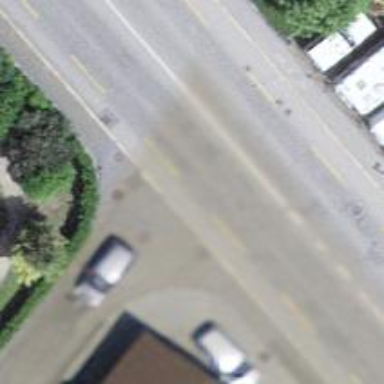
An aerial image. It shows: Primary road with asphalt surface and designated cycle lane.